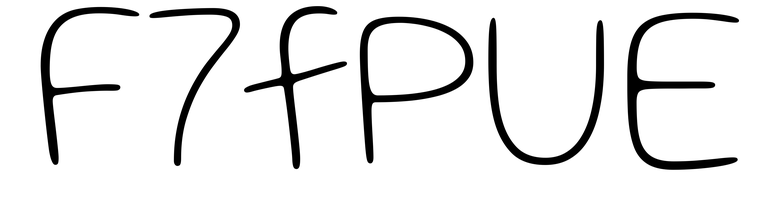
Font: Gluten_Thin